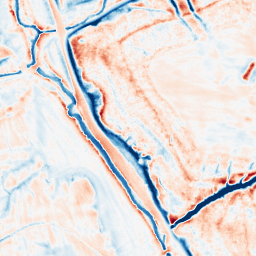
Category: edge_preserving
Decomposition family: anisotropic_diffusion
Decomposition parameters: iterations: 50
kappa: 50
gamma: 0.2
Upsampling method: linear_exact
Upsampling parameters: scale: 4
Upsampling scale: 4